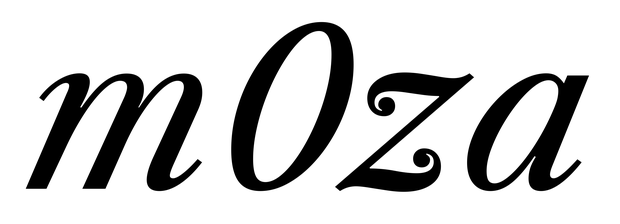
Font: LibreCaslonText-Italic_Italic